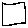
Label: square